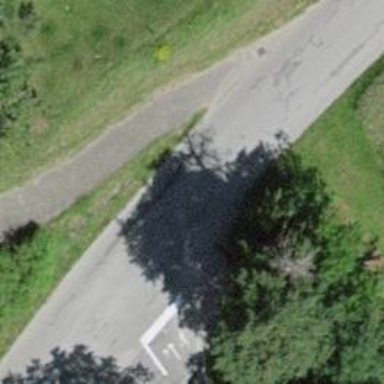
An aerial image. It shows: Unclassified road.